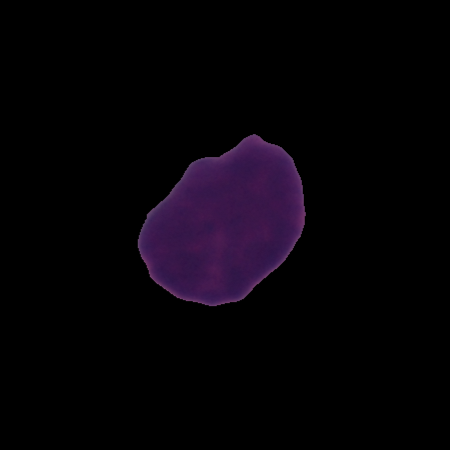
Label: healthy